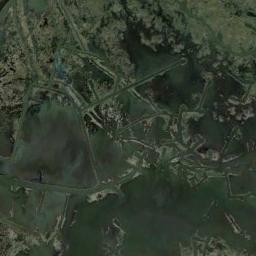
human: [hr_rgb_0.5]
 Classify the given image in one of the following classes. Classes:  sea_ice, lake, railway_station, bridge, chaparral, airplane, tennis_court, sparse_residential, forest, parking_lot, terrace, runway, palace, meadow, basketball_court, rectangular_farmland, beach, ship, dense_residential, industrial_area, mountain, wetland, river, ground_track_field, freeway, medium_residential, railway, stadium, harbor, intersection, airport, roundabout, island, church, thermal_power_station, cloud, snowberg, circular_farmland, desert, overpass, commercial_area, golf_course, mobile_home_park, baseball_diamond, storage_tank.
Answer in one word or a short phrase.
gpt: wetland